Current action and preconditions to check: path_clear

Your task: For each precondition in the list above, predict whether it will hold at this action.

Consider the current scene as observed from the mobile robot's camera, and analyze the predicted future states of all dynamic agents (e.g., people, animals, vehicles, or any moving entities) within the NEXT SECOND.

IMPORTANT: Only answer "very likely" if you are absolutely certain—based on strong, clear evidence—that a dynamic agent will violate the precondition in the predicted future state. Do NOT answer "very likely" for unlikely, ambiguous, or low-probability risks.

Ask yourself for each precondition: Is there a high probability, with clear and convincing evidence, that the predicted future states of any dynamic agent will interfere with the predicted future state of the currently executing action within the NEXT SECOND, causing that precondition to fail?

Assess the risk level based on these predictions. Use "likely" or "very likely" if motions create a clear risk of interference.

Use "neutral" or "improbable" if agents are nearby but their predicted paths are clearly diverging or non-conflicting.

Failure Risk Categories: "very improbable", "improbable", "neutral", "likely", "very likely"

Answer Format: Output ONLY the probability_of_failure value from these categories: "very improbable", "improbable", "neutral", "likely", "very likely"

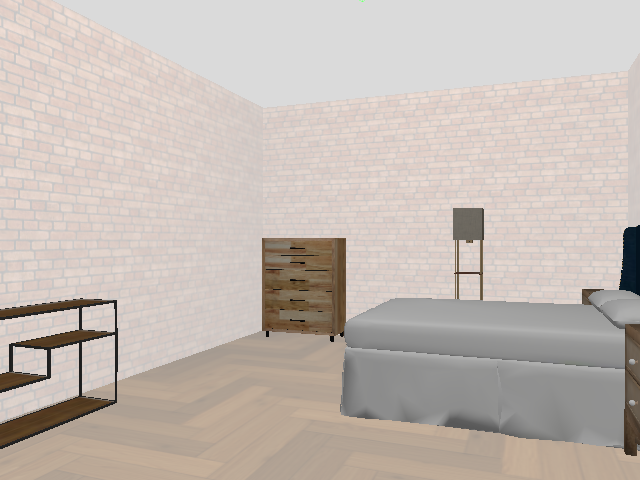

Answer: very improbable